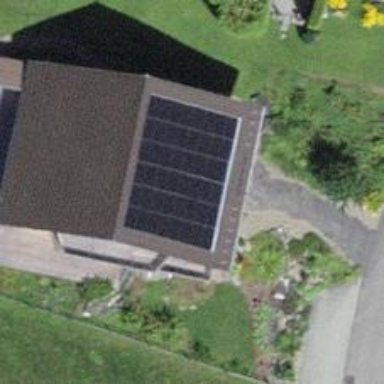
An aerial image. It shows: Solar power generator utilizing photovoltaic technology with solar photovoltaic panels.